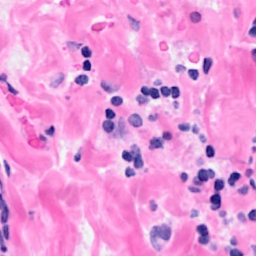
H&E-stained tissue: Breast